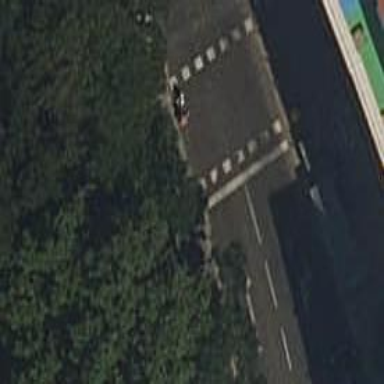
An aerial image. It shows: Crossing with traffic signals.